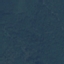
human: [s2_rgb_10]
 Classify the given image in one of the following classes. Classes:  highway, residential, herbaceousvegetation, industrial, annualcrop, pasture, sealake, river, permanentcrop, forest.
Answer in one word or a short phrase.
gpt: Forest